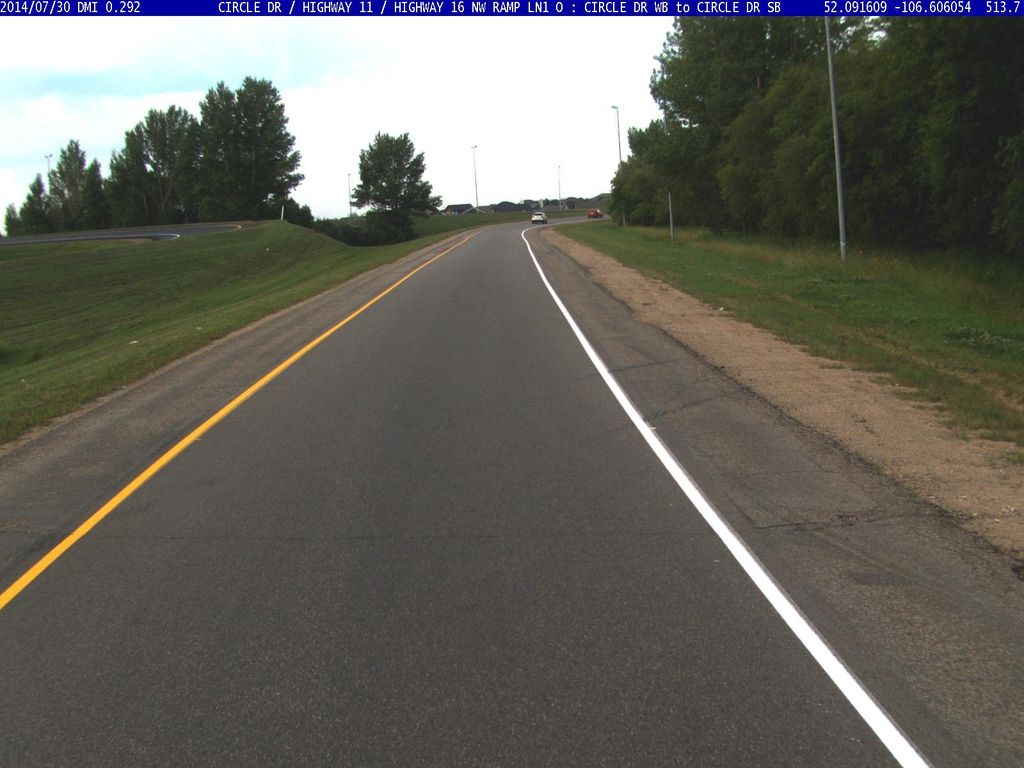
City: saskatoon